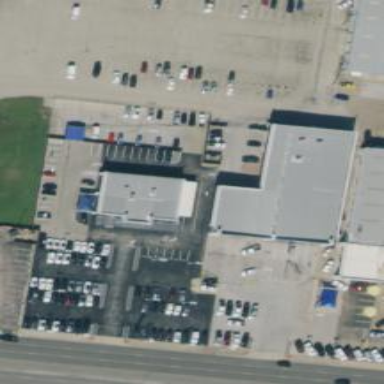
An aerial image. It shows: Building housing car shop.